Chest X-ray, PA view. Patient: 24 years old, sex M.
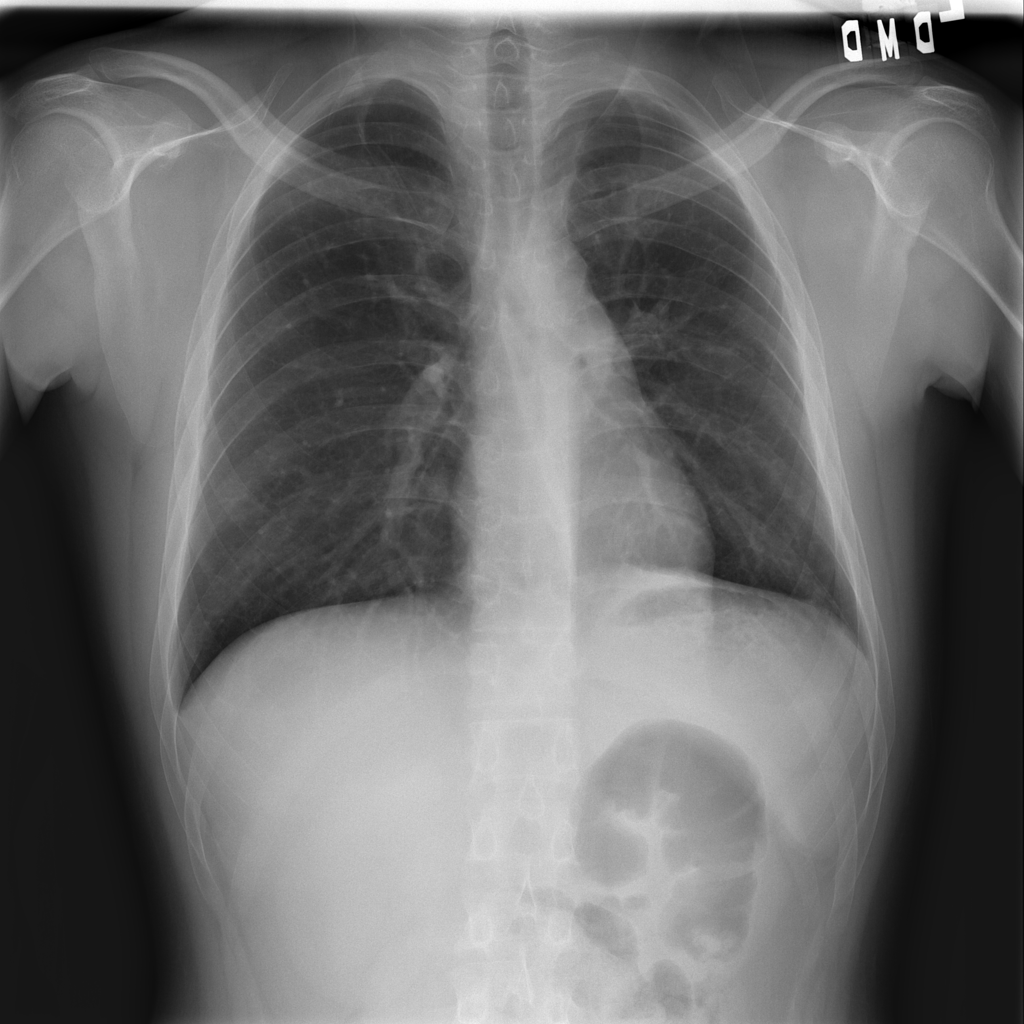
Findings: Consolidation